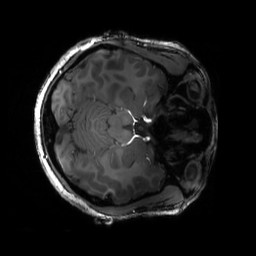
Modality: T1w
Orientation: axial
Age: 24
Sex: female
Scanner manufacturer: siemens
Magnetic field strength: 6.98 T
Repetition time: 3 s
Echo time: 0.00388 s